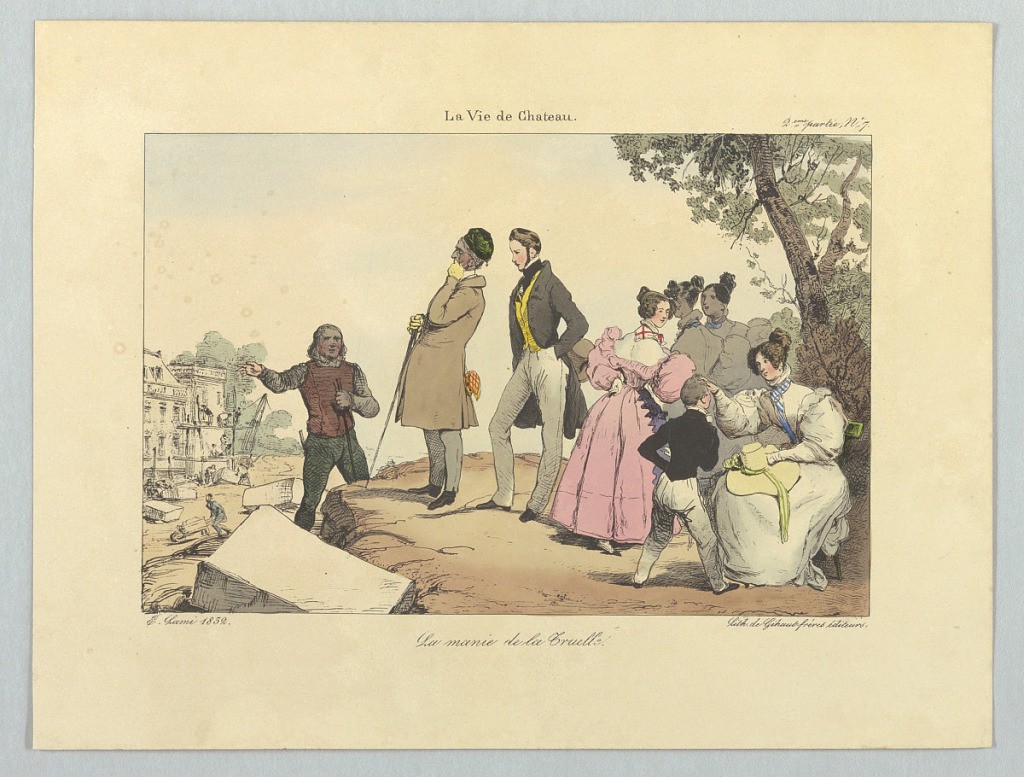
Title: La manie de la Truelle, from La vie de château
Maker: Gihaut Frères, French, 1815 - 1871
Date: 1832
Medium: Lithograph, brush and watercolor on paper
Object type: Print
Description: Four women, two men and a boy on a ridge, right, overlooking the chateau, left. The men listen to a workman explain something.